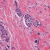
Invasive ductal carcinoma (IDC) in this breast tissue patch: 0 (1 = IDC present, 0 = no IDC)